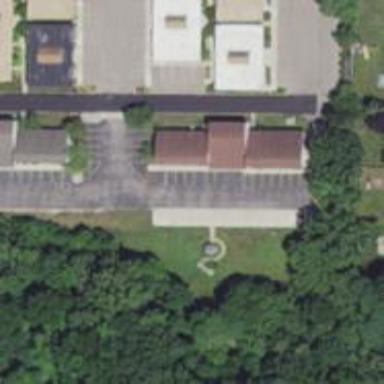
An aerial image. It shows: Veterinary facility.